Question: I am really astonished about magento.I am trying to import in my database.
When I trying to import it gives error like I have changed to first time and second time to in php.ini file.You can see the image Which I posted!Can anybody help me to find what is wrong with me.Thanks

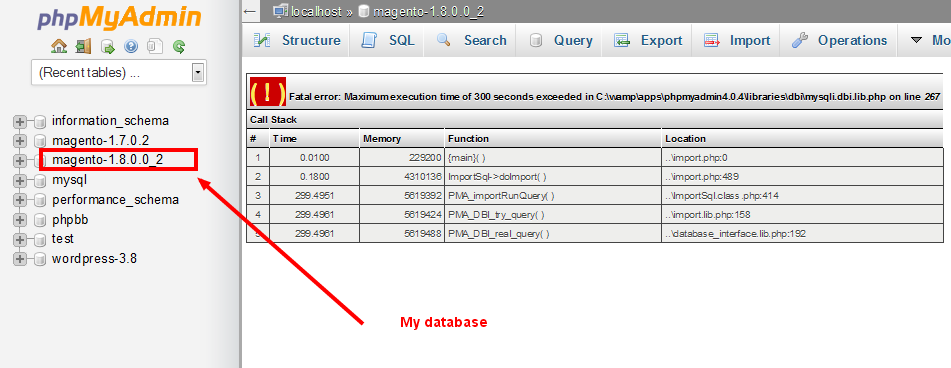
Answer: I had same problem with import so here is a solution that worked for me.
Go to wamp/apps/phpmyadmin4.0.4/libraries and open config.default file.
Find $cfg['ExecTimeLimit'] = 300 and change value to 0 (0 means no limit) and restart wamp. Then try import again.